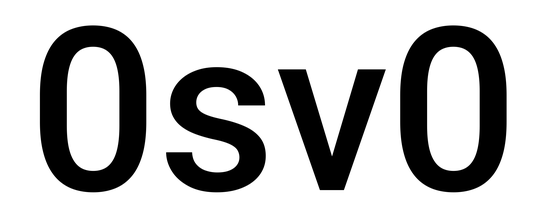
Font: Roboto_Medium